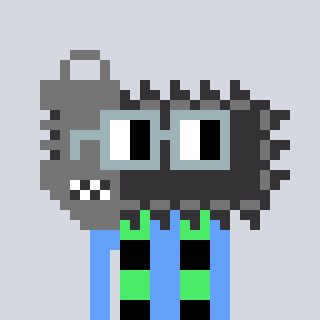
a pixel art character with square dark gray glasses, a chainsaw-shaped head and a blue-colored body on a cool background